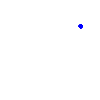
Particle: electron